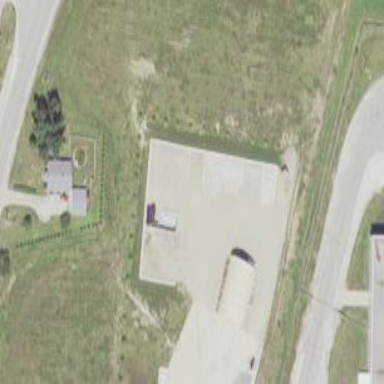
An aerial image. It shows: Bunker silo.